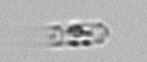
Label: Cerataulina_pelagica